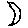
Label: moon